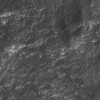
Atmospheric dust classification: not_dusty